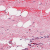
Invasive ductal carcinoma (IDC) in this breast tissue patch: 0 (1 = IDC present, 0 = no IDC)